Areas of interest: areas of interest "Park Square"
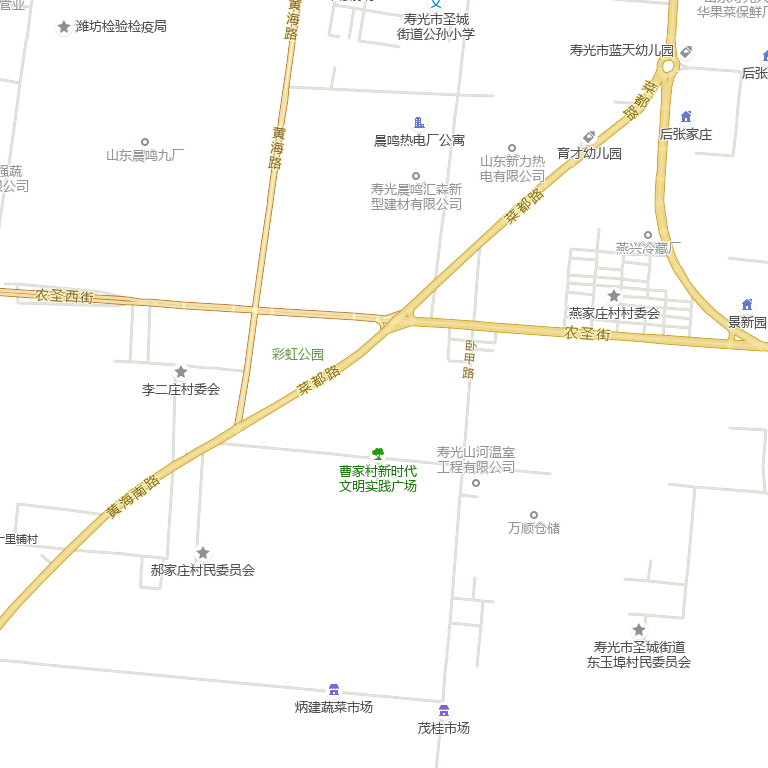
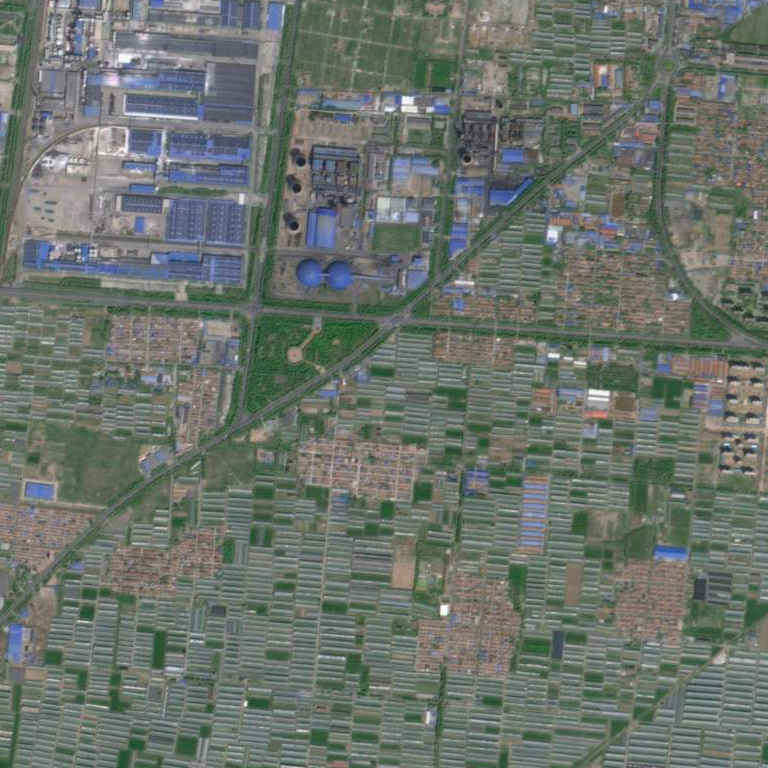